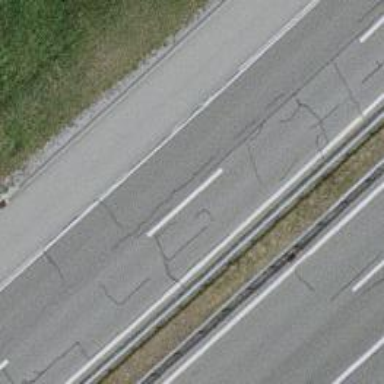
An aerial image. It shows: Asphalt motorway.